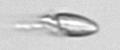
Label: Katodinium_or_Torodinium